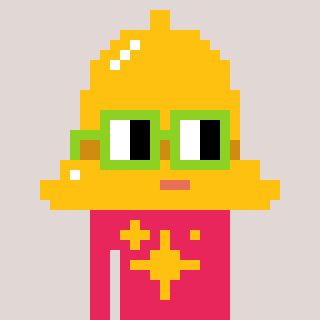
a pixel art character with square light green glasses, a bell-shaped head and a redpinkish-colored body on a warm background